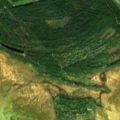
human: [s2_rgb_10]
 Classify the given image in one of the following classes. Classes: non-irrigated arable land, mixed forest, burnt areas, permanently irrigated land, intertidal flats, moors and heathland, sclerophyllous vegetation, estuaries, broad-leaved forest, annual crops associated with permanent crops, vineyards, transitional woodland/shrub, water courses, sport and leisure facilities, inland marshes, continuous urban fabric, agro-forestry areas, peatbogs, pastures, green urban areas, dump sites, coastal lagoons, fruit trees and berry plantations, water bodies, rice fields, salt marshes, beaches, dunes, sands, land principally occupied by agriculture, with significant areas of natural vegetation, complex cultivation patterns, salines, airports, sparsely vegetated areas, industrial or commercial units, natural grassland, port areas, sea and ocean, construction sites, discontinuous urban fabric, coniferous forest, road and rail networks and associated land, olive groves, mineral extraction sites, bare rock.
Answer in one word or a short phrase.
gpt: coniferous forest, transitional woodland/shrub, peatbogs